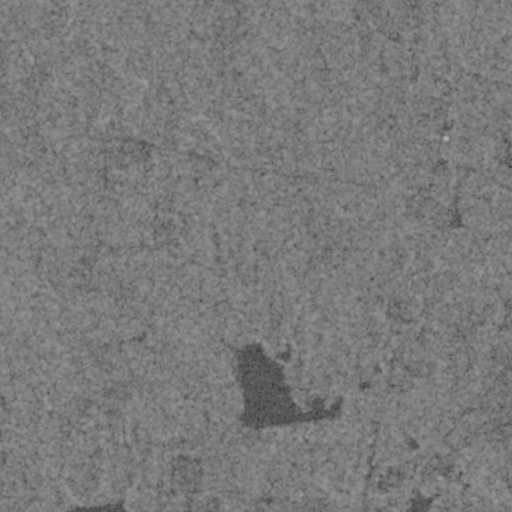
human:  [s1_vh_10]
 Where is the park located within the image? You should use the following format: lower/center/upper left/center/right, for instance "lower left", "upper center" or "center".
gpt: The park is located in the center of the image.
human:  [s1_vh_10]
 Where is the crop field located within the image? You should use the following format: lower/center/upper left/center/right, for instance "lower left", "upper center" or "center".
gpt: There is no crop field in the image.

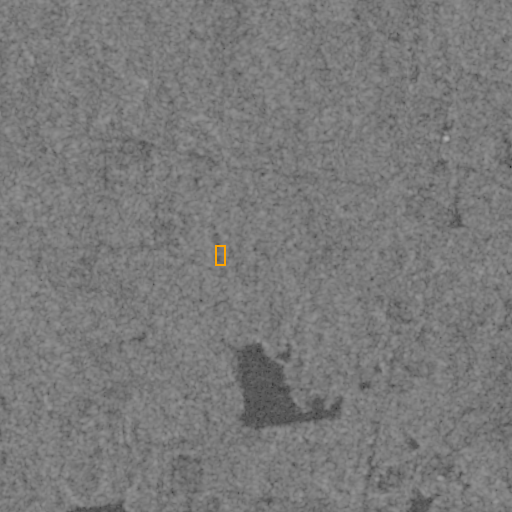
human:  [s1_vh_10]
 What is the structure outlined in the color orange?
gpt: The structure outlined in orange is a park.
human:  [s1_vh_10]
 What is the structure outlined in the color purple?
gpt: There is no purple outline.